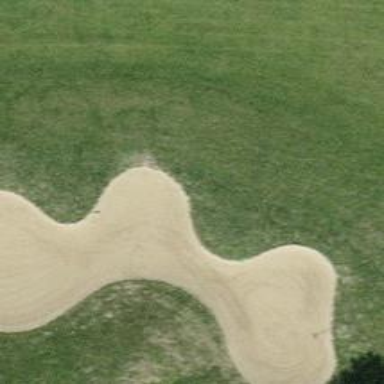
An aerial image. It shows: Golf bunker filled with sandy terrain.